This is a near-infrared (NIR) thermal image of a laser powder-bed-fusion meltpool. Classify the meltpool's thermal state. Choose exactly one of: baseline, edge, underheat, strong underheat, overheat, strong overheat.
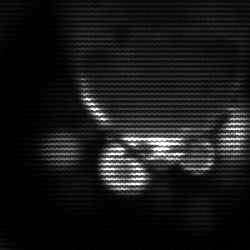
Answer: baseline